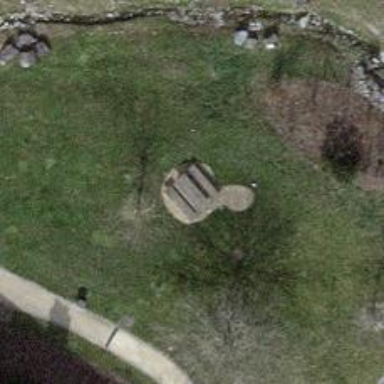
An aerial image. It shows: Picnic table located in leisure land area.